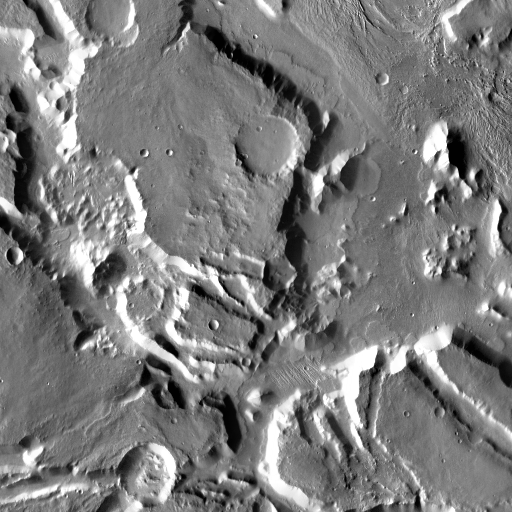
Crater classes present: Background, Other